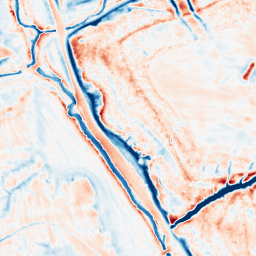
Category: edge_preserving
Decomposition family: anisotropic_diffusion
Decomposition parameters: iterations: 50
kappa: 10
gamma: 0.2
Upsampling method: linear_exact
Upsampling parameters: scale: 8
Upsampling scale: 8